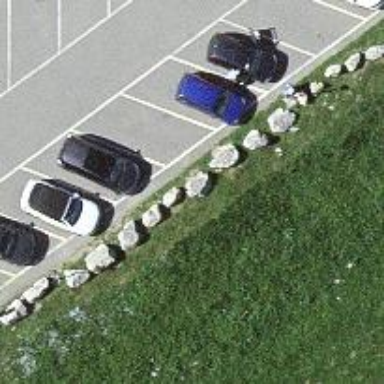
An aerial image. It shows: Block barrier.